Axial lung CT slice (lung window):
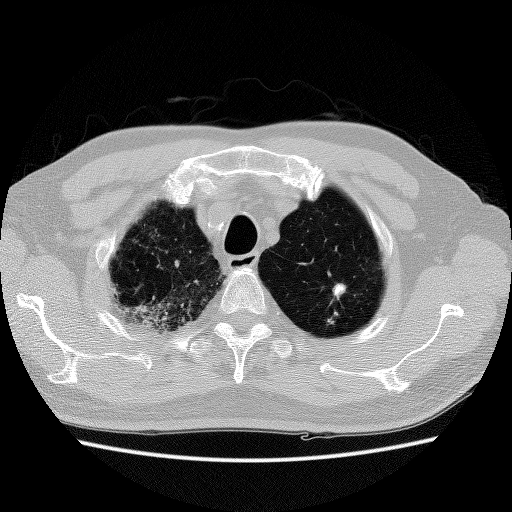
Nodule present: yes
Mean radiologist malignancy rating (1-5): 2.5